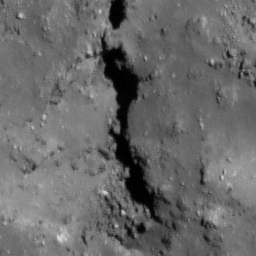
Pit: Tharp 1a
Host crater: Tharp
Host type: impact_melt
Lunar coordinates: latitude -30.6, longitude 145.681